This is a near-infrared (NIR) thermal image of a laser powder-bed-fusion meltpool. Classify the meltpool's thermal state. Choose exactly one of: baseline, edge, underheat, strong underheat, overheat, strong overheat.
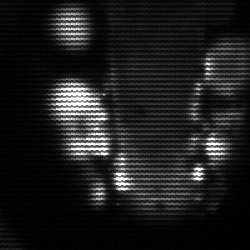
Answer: strong underheat